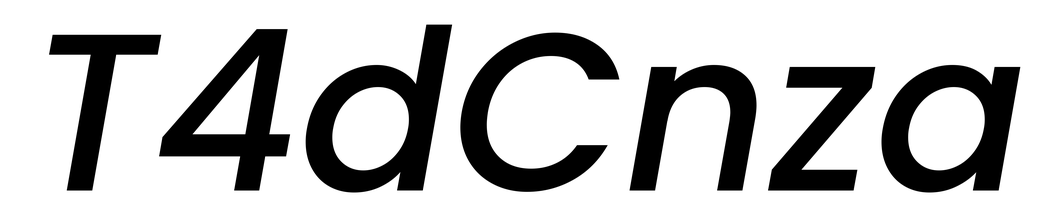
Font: Poppins-MediumItalic